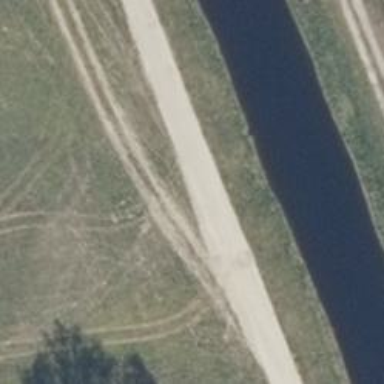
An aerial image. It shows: Track with grade2 tracktype.